Interaction volume radius: 10 \u00c5
Interaction volume height: 20 \u00c5
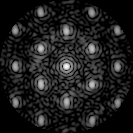
Disorder parameter: 0.3103